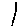
Label: line